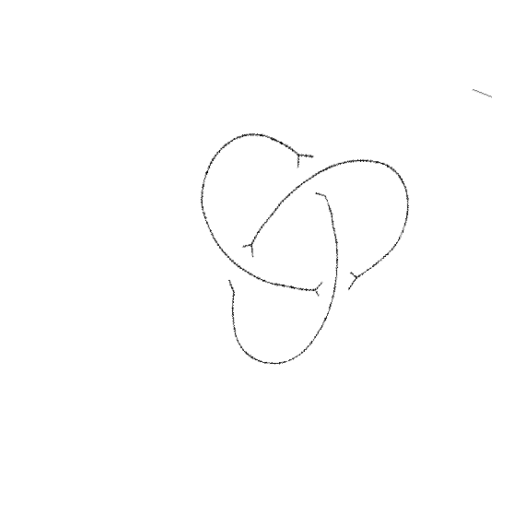
Crossing number: 3